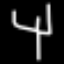
Label: fork